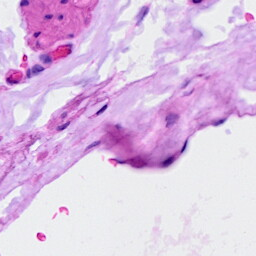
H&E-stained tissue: Ovarian